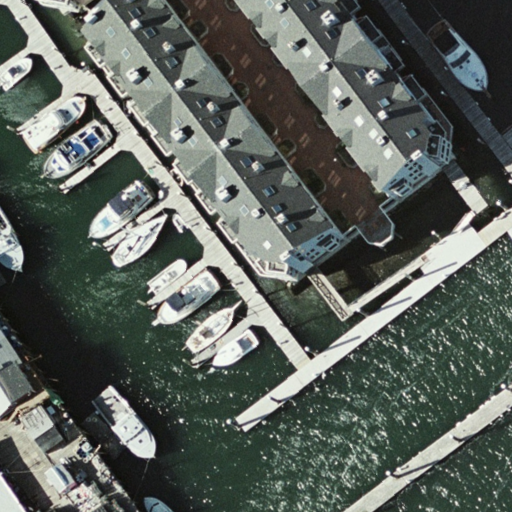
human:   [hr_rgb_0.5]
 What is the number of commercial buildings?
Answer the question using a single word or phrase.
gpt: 0

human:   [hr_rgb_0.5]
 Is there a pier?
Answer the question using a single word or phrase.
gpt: yes

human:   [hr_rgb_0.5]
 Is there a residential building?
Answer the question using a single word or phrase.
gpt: yes

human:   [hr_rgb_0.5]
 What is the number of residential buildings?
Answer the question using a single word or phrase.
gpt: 3

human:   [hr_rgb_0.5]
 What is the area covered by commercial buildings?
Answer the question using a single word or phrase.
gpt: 0m2

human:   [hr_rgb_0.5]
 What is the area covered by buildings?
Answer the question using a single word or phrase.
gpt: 1935m2

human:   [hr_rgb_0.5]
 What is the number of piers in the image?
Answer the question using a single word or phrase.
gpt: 2

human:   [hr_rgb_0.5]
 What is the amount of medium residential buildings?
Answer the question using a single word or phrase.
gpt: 0

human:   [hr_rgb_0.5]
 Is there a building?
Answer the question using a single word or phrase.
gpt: yes

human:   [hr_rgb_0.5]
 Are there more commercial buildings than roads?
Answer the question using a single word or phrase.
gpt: no

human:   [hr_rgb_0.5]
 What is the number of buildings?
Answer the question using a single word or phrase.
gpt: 3

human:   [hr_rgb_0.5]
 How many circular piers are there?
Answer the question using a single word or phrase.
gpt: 0

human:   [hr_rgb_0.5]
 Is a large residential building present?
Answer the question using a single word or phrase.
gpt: yes

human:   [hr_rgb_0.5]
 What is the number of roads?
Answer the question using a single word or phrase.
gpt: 2

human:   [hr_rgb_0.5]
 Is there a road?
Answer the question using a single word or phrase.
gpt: yes

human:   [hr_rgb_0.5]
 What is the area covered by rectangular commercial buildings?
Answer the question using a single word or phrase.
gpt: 0m2

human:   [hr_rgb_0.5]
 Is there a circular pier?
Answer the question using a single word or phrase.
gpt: no

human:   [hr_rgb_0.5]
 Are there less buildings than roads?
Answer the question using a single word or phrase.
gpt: no

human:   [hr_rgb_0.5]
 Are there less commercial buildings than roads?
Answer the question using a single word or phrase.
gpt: yes

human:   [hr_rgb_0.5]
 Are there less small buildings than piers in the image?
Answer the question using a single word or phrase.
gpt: yes

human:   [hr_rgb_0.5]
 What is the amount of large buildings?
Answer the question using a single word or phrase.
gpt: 2

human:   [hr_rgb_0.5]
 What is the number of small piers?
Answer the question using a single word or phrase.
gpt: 0

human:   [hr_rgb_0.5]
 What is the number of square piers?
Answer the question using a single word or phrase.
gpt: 0

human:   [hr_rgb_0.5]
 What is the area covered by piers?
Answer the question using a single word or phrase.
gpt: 1285m2

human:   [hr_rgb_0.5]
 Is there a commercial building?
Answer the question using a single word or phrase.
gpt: no

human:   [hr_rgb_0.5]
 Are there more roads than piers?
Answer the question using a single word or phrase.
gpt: no

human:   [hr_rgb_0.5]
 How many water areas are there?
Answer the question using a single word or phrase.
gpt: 0

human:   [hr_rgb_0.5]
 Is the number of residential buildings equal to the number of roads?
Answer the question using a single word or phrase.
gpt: no

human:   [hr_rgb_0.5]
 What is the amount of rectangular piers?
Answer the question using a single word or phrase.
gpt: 2

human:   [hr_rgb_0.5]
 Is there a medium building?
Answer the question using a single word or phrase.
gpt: no

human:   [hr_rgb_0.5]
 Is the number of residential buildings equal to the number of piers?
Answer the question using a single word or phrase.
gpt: no

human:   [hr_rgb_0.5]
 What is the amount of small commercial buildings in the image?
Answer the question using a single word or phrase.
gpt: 0

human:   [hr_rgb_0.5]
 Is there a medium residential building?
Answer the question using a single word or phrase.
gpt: no

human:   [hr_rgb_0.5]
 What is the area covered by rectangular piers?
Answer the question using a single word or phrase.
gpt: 1285m2

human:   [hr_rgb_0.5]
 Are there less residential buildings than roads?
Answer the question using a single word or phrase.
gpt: no

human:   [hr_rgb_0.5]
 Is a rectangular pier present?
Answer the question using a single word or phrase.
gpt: yes

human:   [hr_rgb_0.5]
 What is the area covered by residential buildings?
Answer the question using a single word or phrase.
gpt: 1935m2

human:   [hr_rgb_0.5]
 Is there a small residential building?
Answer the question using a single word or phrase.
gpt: yes

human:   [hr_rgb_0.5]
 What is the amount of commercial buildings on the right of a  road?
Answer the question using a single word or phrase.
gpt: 0

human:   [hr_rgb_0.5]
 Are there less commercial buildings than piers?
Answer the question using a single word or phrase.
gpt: yes

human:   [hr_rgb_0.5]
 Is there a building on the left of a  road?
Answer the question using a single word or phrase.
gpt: yes

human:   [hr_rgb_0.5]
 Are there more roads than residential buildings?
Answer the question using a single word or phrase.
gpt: no

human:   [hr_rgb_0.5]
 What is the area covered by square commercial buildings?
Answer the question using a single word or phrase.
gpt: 0m2

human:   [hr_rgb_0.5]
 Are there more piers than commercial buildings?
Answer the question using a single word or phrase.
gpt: yes

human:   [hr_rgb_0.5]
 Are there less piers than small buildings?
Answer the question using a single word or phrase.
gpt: no

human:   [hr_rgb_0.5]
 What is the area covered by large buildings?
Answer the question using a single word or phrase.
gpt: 1934m2

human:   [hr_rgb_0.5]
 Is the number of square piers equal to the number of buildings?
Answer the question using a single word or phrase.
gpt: no

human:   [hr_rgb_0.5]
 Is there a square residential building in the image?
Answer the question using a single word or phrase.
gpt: no

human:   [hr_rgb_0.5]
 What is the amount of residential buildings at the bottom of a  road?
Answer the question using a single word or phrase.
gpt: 0

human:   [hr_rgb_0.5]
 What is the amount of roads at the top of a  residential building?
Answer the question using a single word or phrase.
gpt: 0

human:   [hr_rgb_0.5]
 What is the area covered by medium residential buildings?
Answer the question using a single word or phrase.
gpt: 0m2

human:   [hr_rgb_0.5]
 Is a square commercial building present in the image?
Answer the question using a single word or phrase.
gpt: no

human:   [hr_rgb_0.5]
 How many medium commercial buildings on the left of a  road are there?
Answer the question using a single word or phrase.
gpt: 0

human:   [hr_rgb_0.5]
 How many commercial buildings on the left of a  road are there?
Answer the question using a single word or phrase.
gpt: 0

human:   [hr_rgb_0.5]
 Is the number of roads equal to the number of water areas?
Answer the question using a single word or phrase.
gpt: no

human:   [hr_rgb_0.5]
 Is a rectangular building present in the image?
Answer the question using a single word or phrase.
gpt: yes

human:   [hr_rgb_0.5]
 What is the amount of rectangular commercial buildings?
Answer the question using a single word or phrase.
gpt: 0

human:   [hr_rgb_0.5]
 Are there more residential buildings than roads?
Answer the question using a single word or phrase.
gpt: yes

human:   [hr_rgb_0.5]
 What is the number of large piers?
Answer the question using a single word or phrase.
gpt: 2

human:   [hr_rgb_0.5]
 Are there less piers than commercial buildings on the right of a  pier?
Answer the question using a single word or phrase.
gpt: no

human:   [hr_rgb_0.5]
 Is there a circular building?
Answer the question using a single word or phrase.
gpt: no

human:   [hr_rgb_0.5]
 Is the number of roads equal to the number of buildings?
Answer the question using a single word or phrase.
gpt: no

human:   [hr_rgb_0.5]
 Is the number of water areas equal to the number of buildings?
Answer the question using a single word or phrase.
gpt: no

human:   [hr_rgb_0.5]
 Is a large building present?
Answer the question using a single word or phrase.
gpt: yes